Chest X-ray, AP view. Patient: 52 years old, sex M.
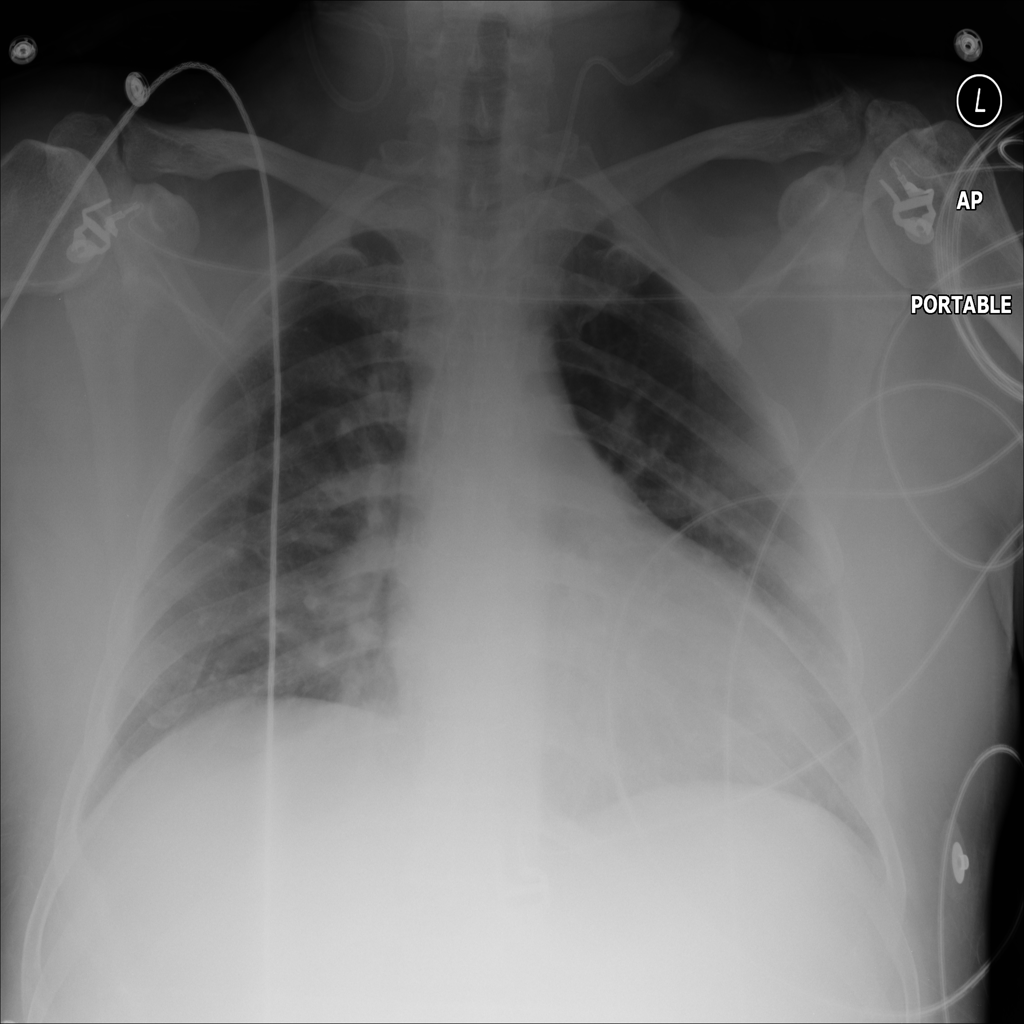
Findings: Cardiomegaly